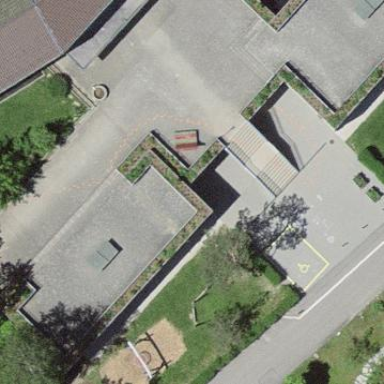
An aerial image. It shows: School building.